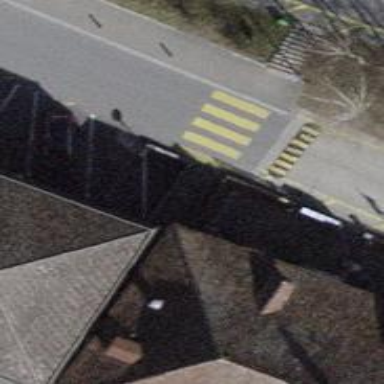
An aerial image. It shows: Cycle barrier.